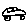
Label: car